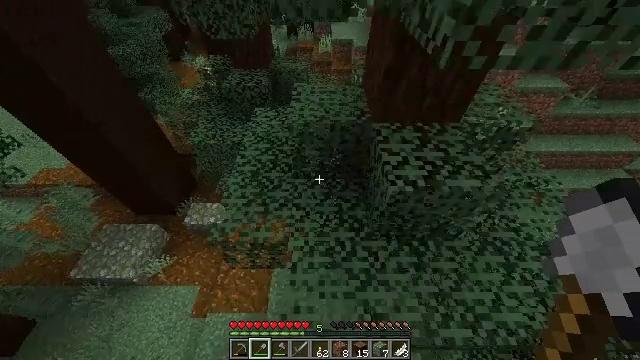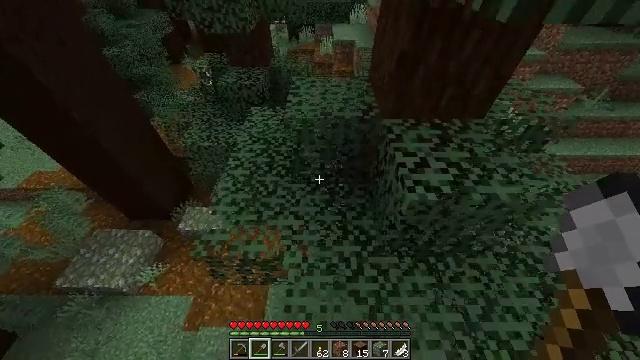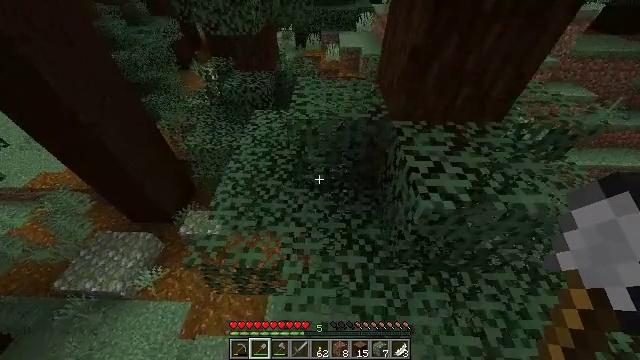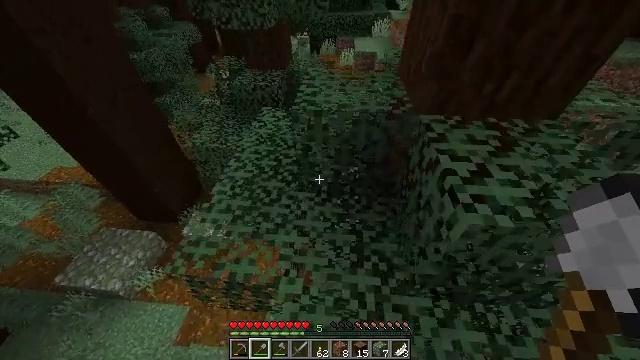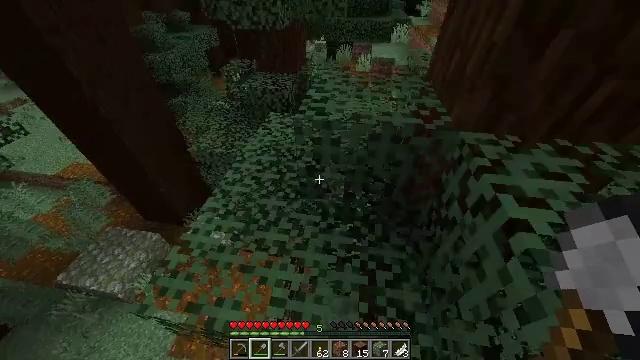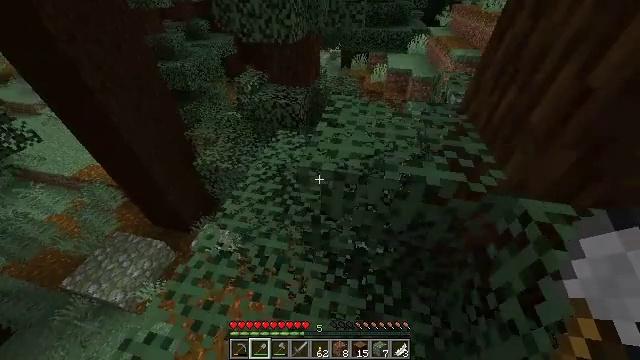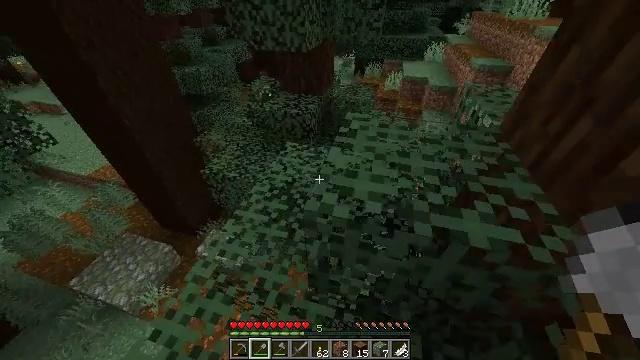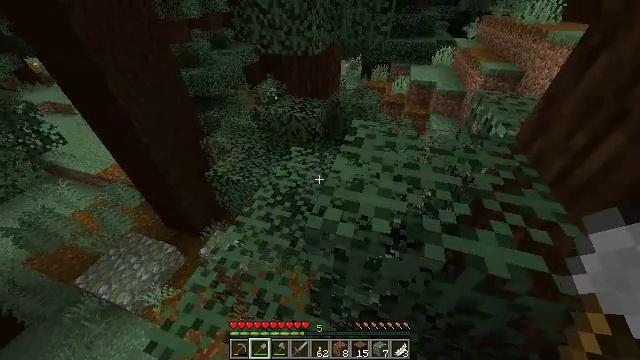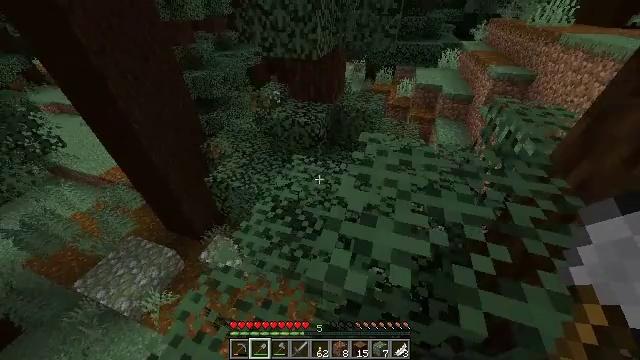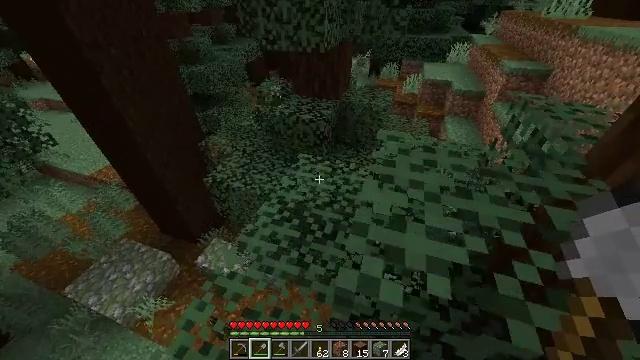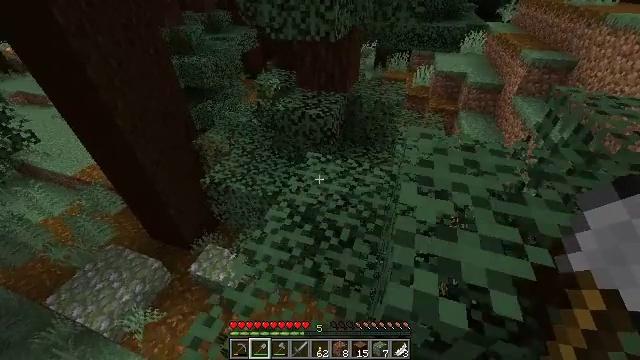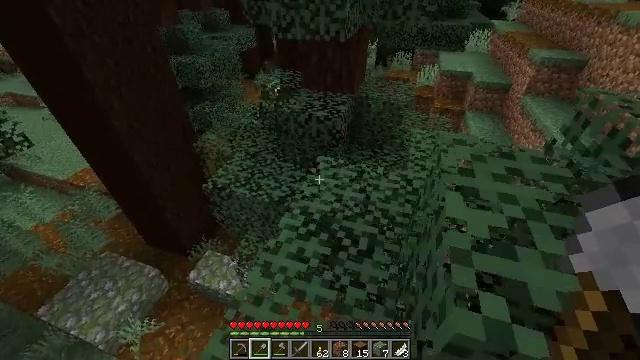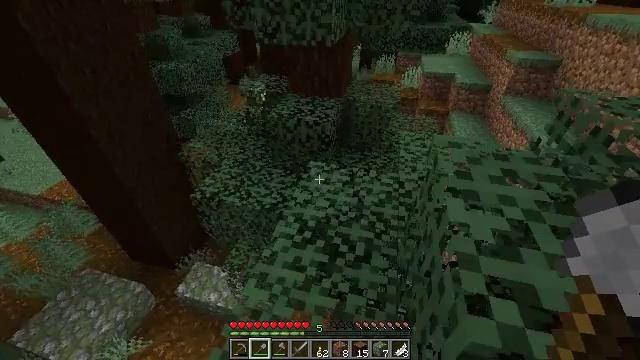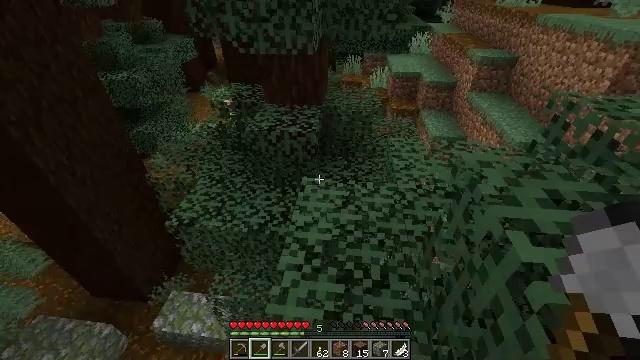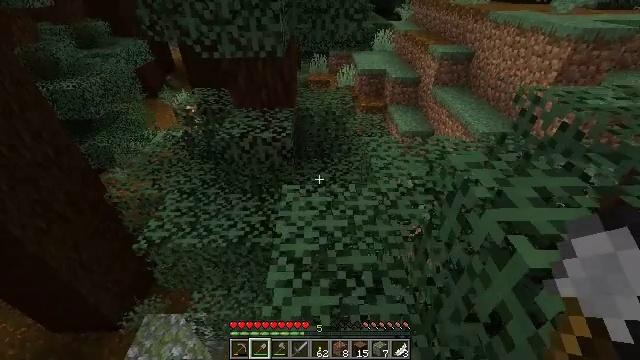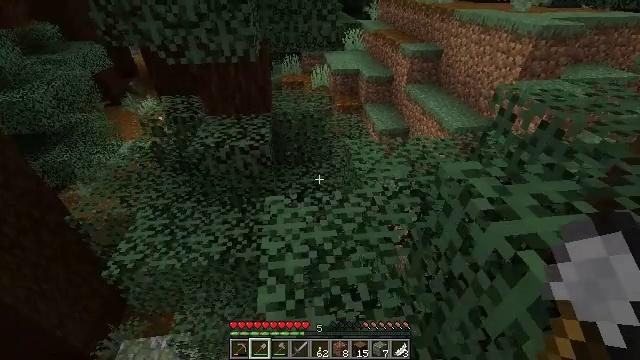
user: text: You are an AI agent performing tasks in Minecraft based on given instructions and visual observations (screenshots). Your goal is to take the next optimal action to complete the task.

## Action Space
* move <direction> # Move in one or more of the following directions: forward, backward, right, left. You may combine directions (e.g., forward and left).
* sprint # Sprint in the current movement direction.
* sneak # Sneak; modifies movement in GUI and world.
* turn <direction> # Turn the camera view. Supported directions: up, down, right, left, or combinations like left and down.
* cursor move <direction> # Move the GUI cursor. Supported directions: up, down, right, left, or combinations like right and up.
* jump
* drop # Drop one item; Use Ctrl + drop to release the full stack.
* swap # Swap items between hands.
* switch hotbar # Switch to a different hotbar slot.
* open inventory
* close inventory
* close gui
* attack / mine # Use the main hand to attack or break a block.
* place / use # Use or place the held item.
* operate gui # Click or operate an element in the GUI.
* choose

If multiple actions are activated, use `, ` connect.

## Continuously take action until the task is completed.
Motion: motion action
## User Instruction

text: Gather sweet berries from the bush.
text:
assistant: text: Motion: move forward, turn up
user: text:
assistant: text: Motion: move forward, turn left and up
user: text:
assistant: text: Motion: move forward, turn left and up
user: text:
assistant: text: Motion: move forward, turn left and up
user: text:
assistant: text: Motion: move forward, turn left and up
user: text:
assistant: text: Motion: move forward, turn left and up
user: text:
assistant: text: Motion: move forward, turn left
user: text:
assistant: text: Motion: move forward
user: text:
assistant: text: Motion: move forward
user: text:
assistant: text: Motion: move forward and move left
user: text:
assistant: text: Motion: move forward and move left
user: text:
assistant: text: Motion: move forward and move left, turn right
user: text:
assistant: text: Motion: move forward and move left, turn right
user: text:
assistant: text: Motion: move forward, turn right
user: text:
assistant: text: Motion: move forward, turn right
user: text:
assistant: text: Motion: move forward and move right, turn right
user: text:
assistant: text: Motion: move forward and move right
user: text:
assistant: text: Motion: move forward and move right
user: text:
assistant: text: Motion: move forward and move right
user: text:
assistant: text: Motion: move forward
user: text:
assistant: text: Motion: move forward, turn down
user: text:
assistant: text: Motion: move forward, turn down
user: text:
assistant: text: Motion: move forward, turn down
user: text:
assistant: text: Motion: move forward
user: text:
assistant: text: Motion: move forward
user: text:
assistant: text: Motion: move forward
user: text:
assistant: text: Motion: move forward
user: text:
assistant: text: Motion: move forward and move right
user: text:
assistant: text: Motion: move forward and move right
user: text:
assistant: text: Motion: move forward and move right